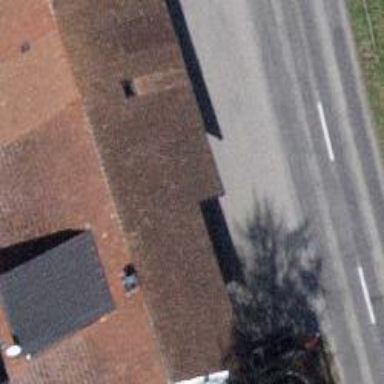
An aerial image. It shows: Farm shop.